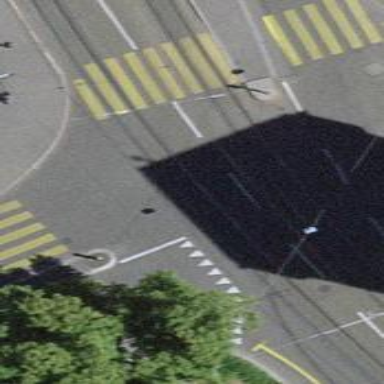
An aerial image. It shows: Tram level crossing on railway.